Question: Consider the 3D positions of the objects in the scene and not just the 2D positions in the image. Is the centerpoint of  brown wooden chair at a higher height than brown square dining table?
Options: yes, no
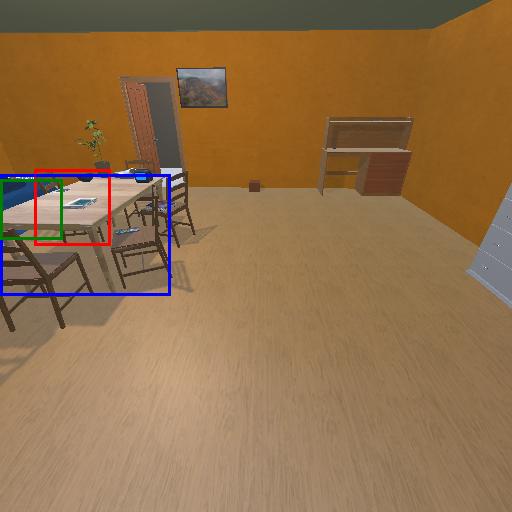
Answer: yes